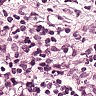
Metastatic tissue present: yes